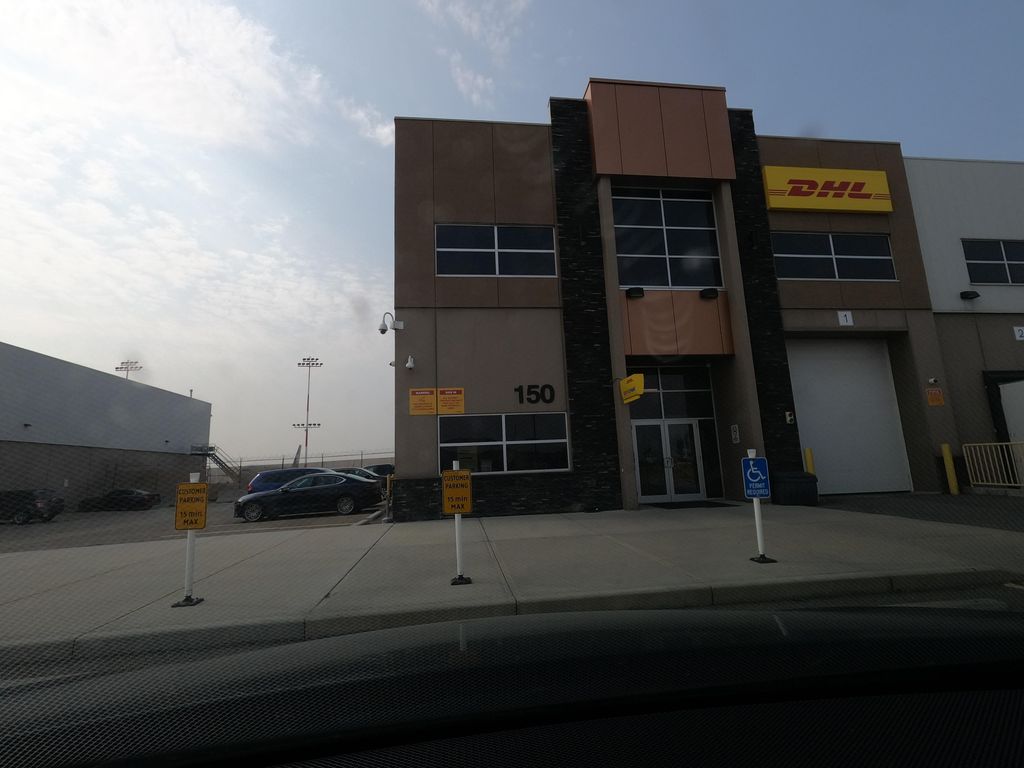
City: calgary